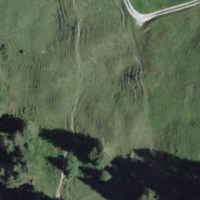
EUNIS habitat code: 23
Species observed at this site:
Cirsium palustre